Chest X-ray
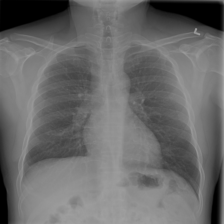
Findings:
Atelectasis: negative
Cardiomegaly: negative
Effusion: negative
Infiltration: positive
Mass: negative
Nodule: negative
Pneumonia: negative
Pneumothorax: negative
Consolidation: negative
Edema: negative
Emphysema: negative
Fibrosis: negative
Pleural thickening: negative
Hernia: negative